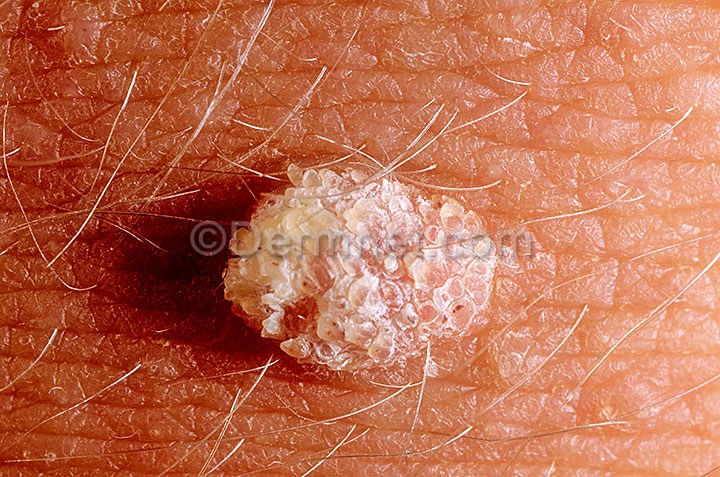
Disease: Warts Molluscum and other Viral Infections